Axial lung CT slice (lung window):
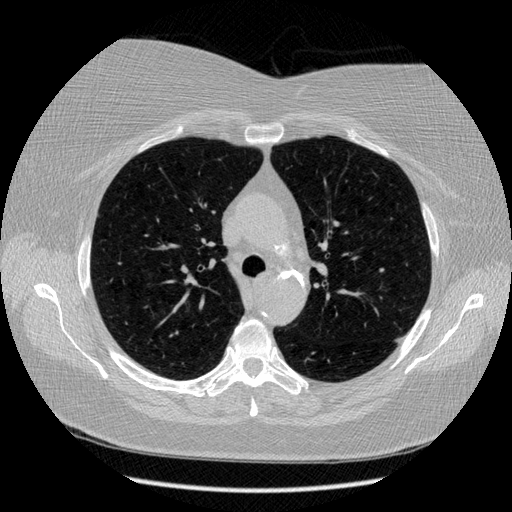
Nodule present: no